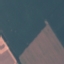
Label: AnnualCrop